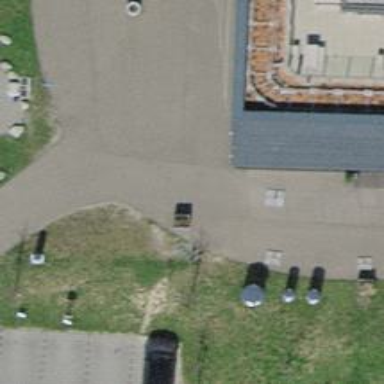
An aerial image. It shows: Café.